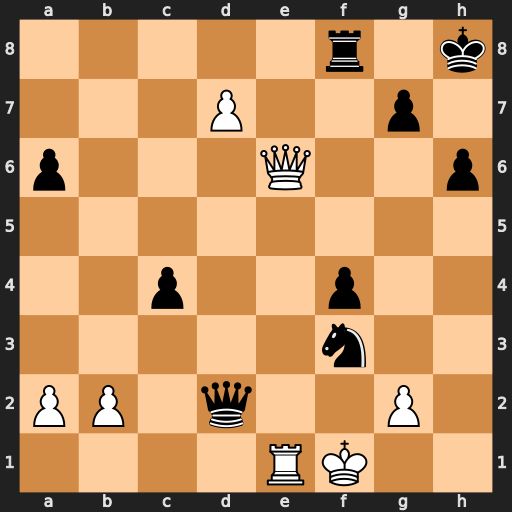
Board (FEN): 5r1k/3P2p1/p3Q2p/8/2p2p2/5n2/PP1q2P1/4RK2
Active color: w
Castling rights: -
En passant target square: -
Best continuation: gxf3 Rd8 Qe8+